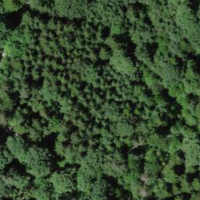
EUNIS habitat code: 44
Species observed at this site:
Lysimachia nemorum